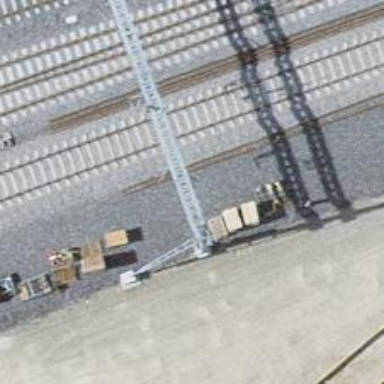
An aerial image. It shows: Single-track railway siding with electrified contact lines.